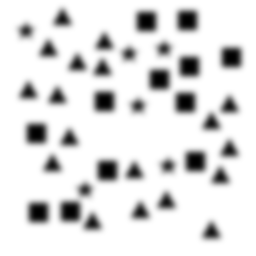
Squares: 12
Triangles: 18
Stars: 6
Total shapes: 36